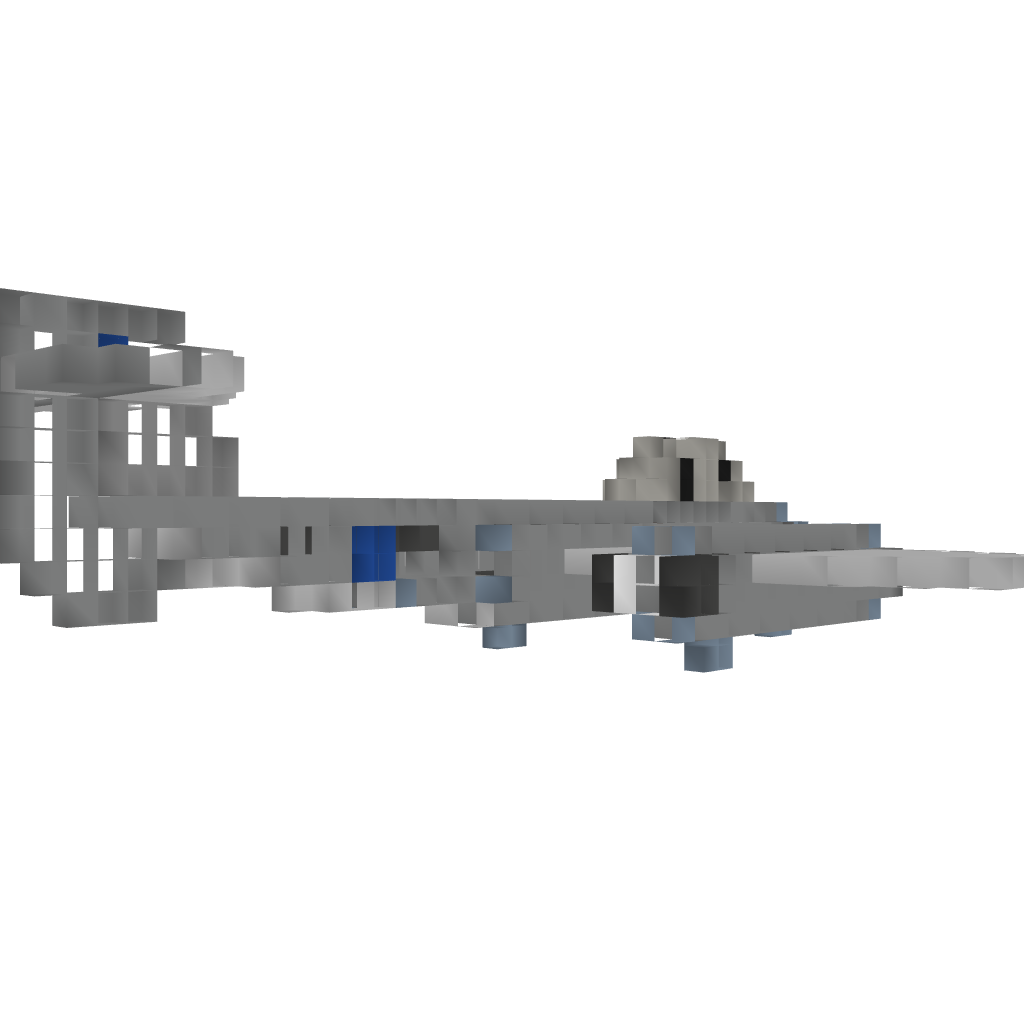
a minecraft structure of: Gloster Meteor